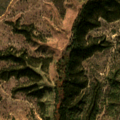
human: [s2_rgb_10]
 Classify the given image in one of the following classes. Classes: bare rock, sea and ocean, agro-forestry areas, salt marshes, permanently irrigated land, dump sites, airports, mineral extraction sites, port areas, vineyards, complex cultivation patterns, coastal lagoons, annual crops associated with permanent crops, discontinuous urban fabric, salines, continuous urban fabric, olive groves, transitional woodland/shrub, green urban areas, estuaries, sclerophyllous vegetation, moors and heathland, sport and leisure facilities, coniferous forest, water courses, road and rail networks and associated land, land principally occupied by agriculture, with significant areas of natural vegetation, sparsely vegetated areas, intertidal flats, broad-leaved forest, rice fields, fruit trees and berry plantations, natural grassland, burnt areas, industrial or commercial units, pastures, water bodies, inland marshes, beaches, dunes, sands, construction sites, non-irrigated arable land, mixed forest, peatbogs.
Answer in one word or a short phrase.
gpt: complex cultivation patterns, broad-leaved forest, transitional woodland/shrub